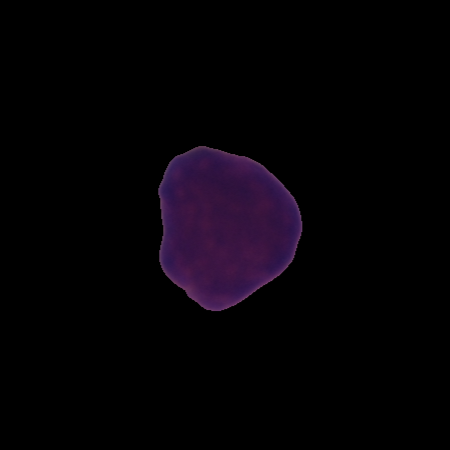
Label: healthy